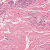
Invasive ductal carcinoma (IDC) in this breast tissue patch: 0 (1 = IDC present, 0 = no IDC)